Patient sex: F
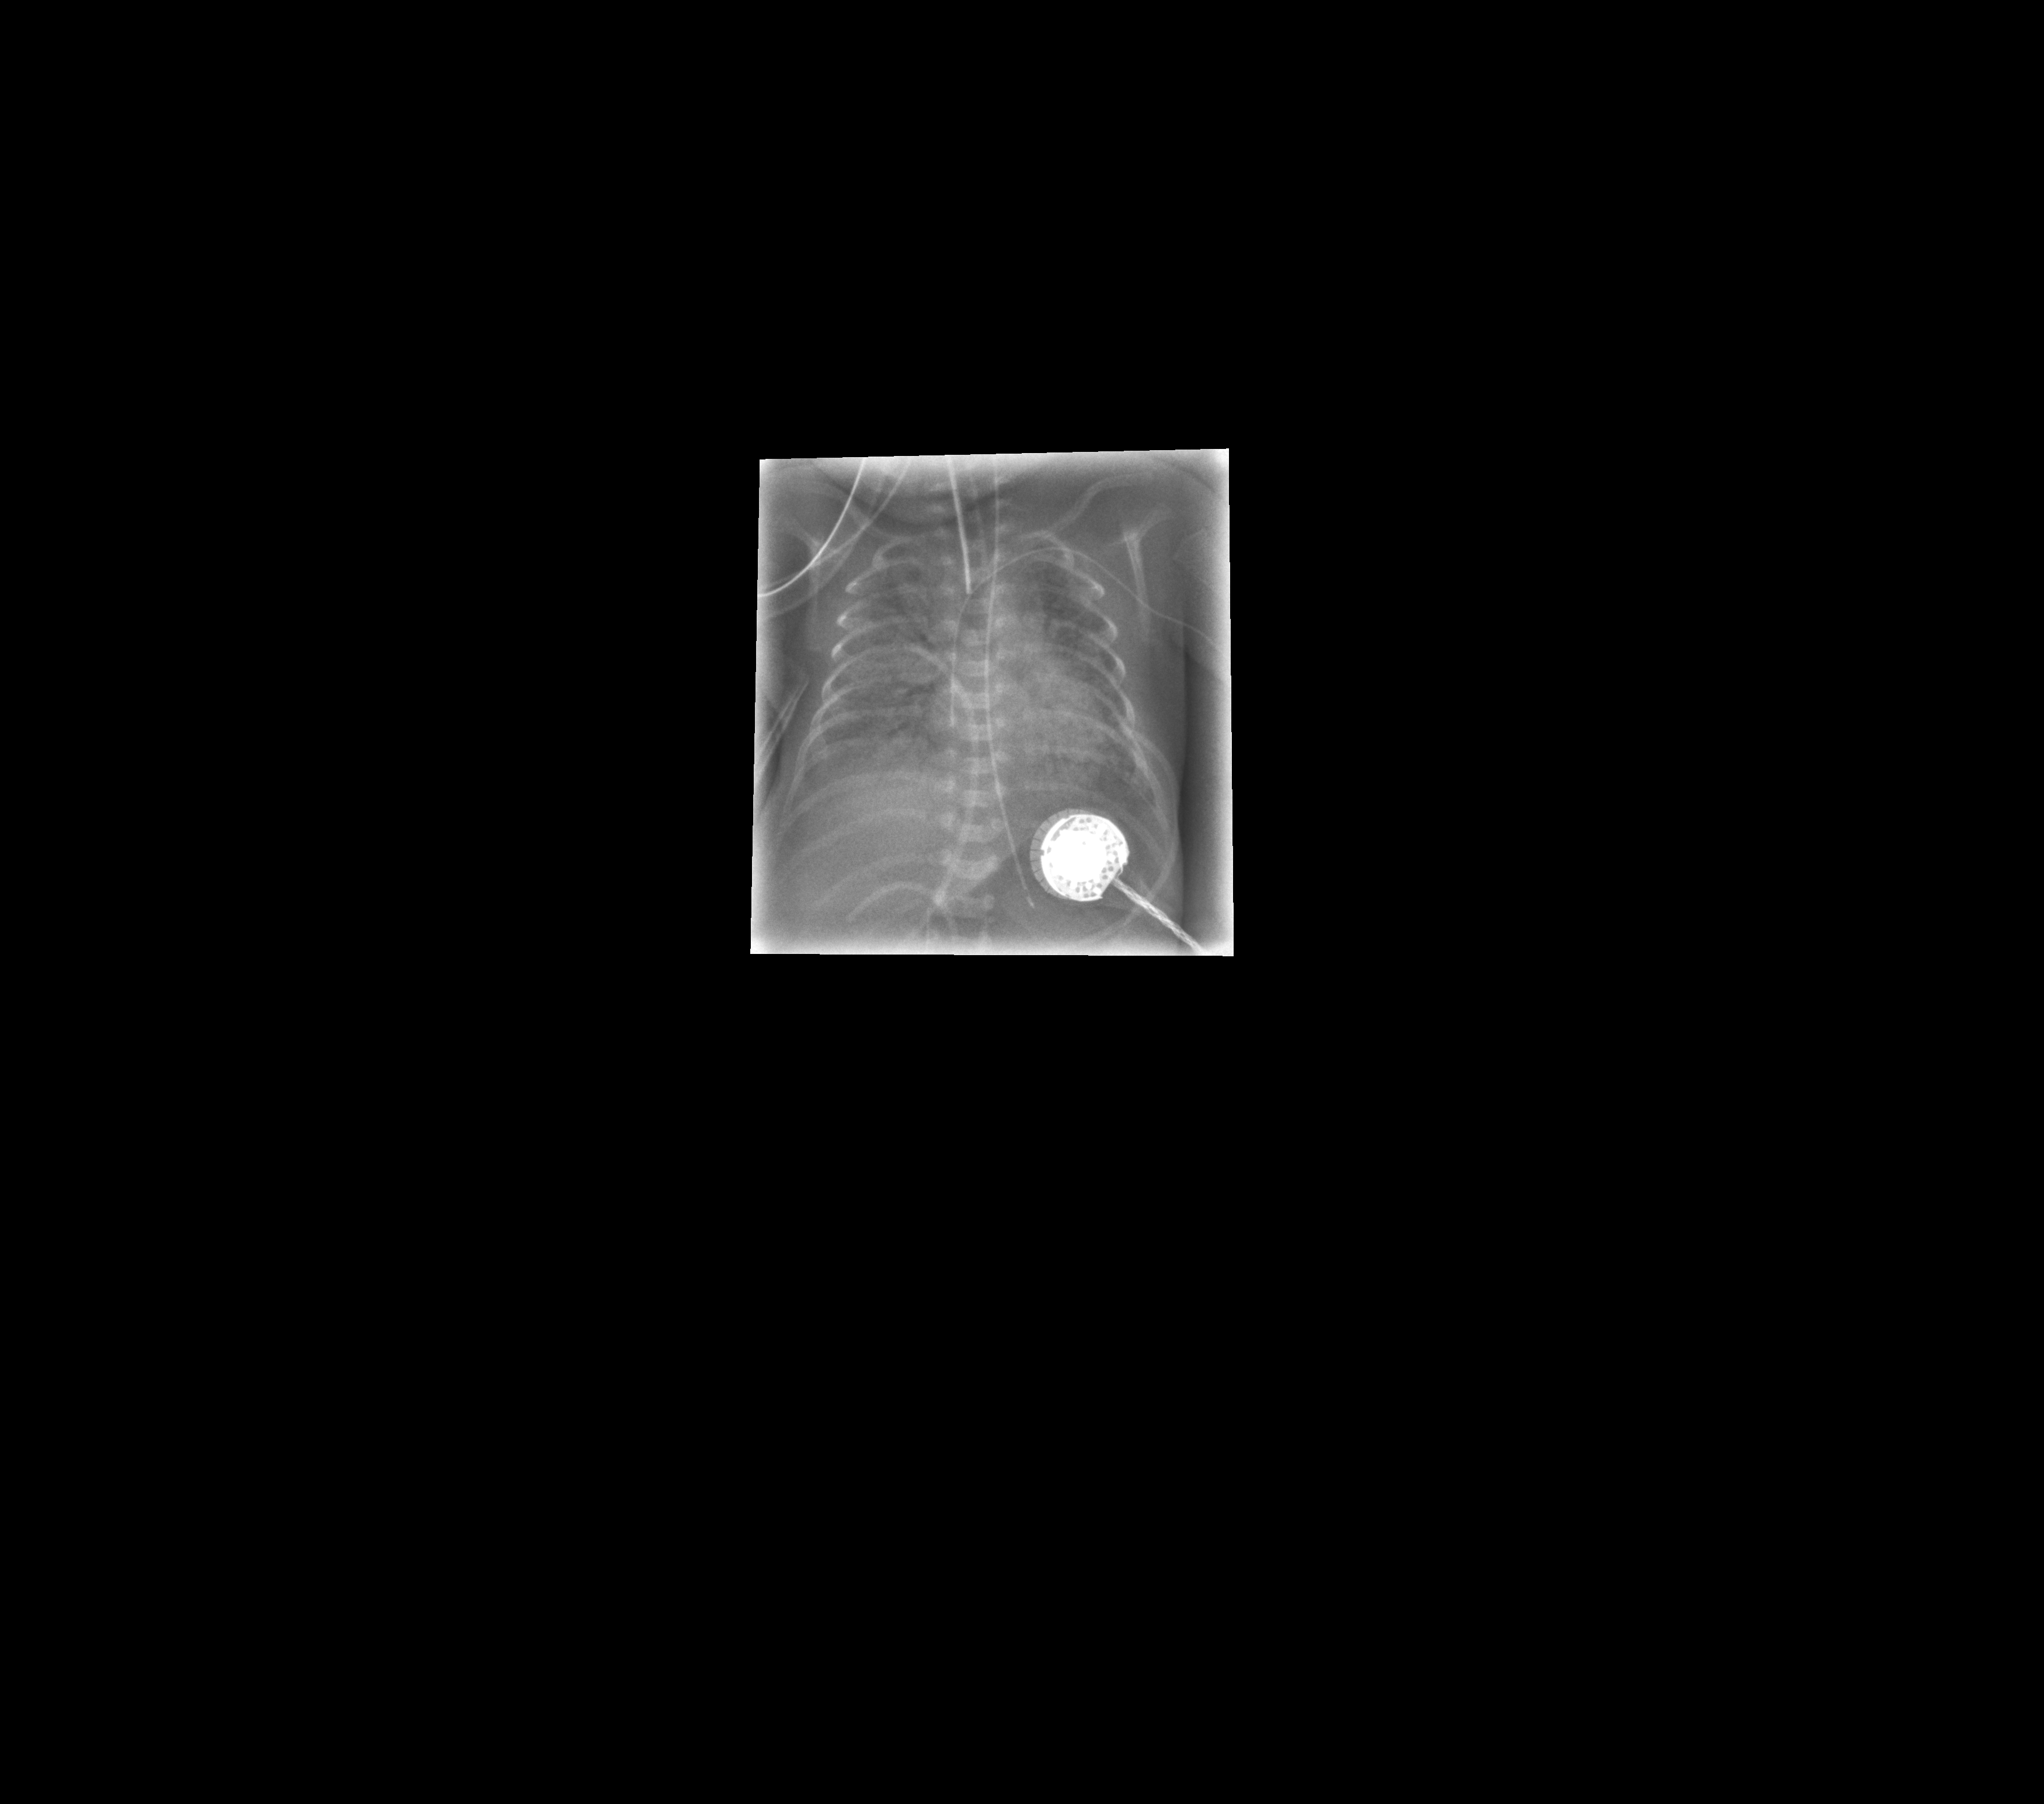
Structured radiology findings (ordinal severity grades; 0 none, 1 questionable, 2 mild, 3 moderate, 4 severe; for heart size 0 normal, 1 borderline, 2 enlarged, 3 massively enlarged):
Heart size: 0
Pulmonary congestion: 0
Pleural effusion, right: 0
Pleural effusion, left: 0
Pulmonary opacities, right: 0
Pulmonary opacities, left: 0
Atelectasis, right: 2
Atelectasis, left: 2